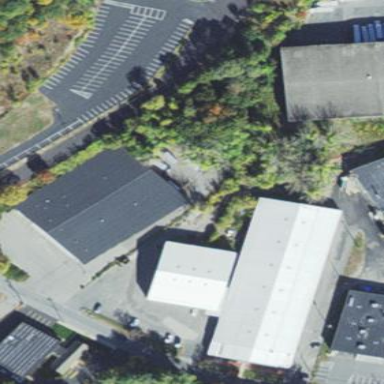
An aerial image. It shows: Warehouse.